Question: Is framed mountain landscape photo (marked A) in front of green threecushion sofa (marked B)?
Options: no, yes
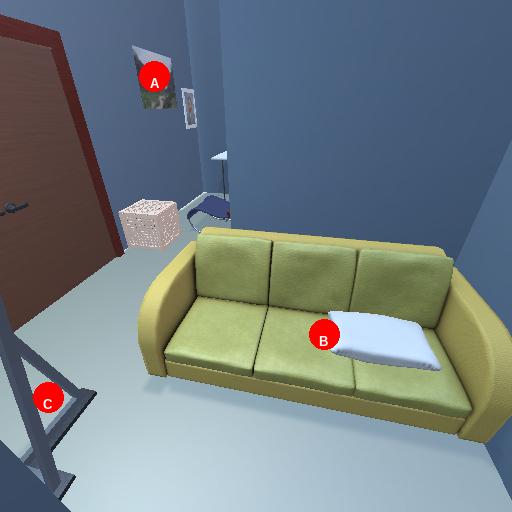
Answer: no